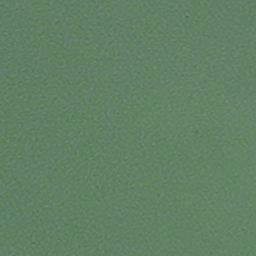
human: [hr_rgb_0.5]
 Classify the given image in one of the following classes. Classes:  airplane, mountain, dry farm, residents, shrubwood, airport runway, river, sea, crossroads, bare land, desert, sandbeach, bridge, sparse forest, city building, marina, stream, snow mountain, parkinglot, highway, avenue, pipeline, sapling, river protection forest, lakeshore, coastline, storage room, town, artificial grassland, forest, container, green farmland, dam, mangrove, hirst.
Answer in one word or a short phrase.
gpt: sea